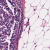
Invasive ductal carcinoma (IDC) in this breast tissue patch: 0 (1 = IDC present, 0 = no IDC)